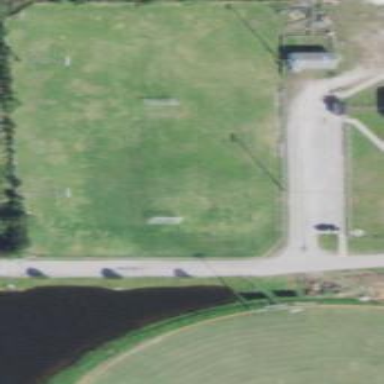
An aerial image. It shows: Soccer pitch for leisureland activities.